Interaction volume radius: 5 \u00c5
Interaction volume height: 15 \u00c5
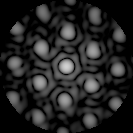
Disorder parameter: 0.2713